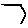
Label: hexagon